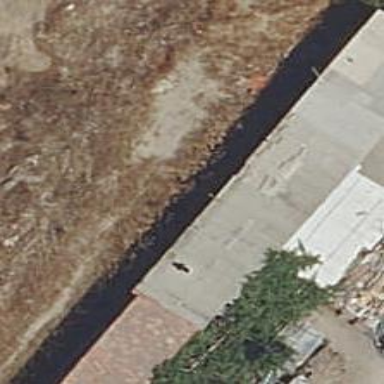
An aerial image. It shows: Industrial building.